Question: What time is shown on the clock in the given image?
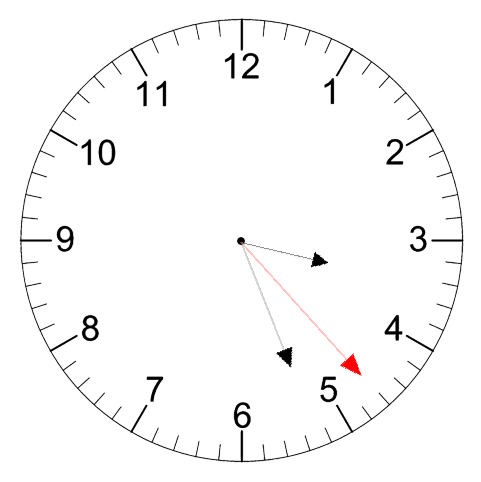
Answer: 03:26:23